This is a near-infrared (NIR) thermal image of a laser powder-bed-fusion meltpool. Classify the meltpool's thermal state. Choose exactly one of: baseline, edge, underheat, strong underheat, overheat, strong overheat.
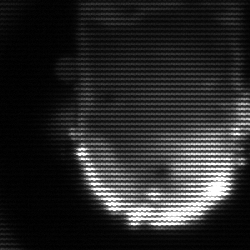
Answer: baseline